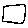
Label: square